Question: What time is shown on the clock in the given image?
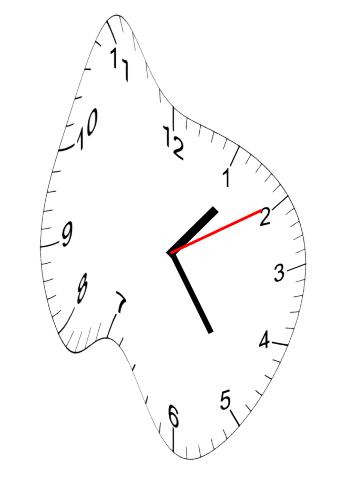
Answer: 01:24:10